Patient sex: F
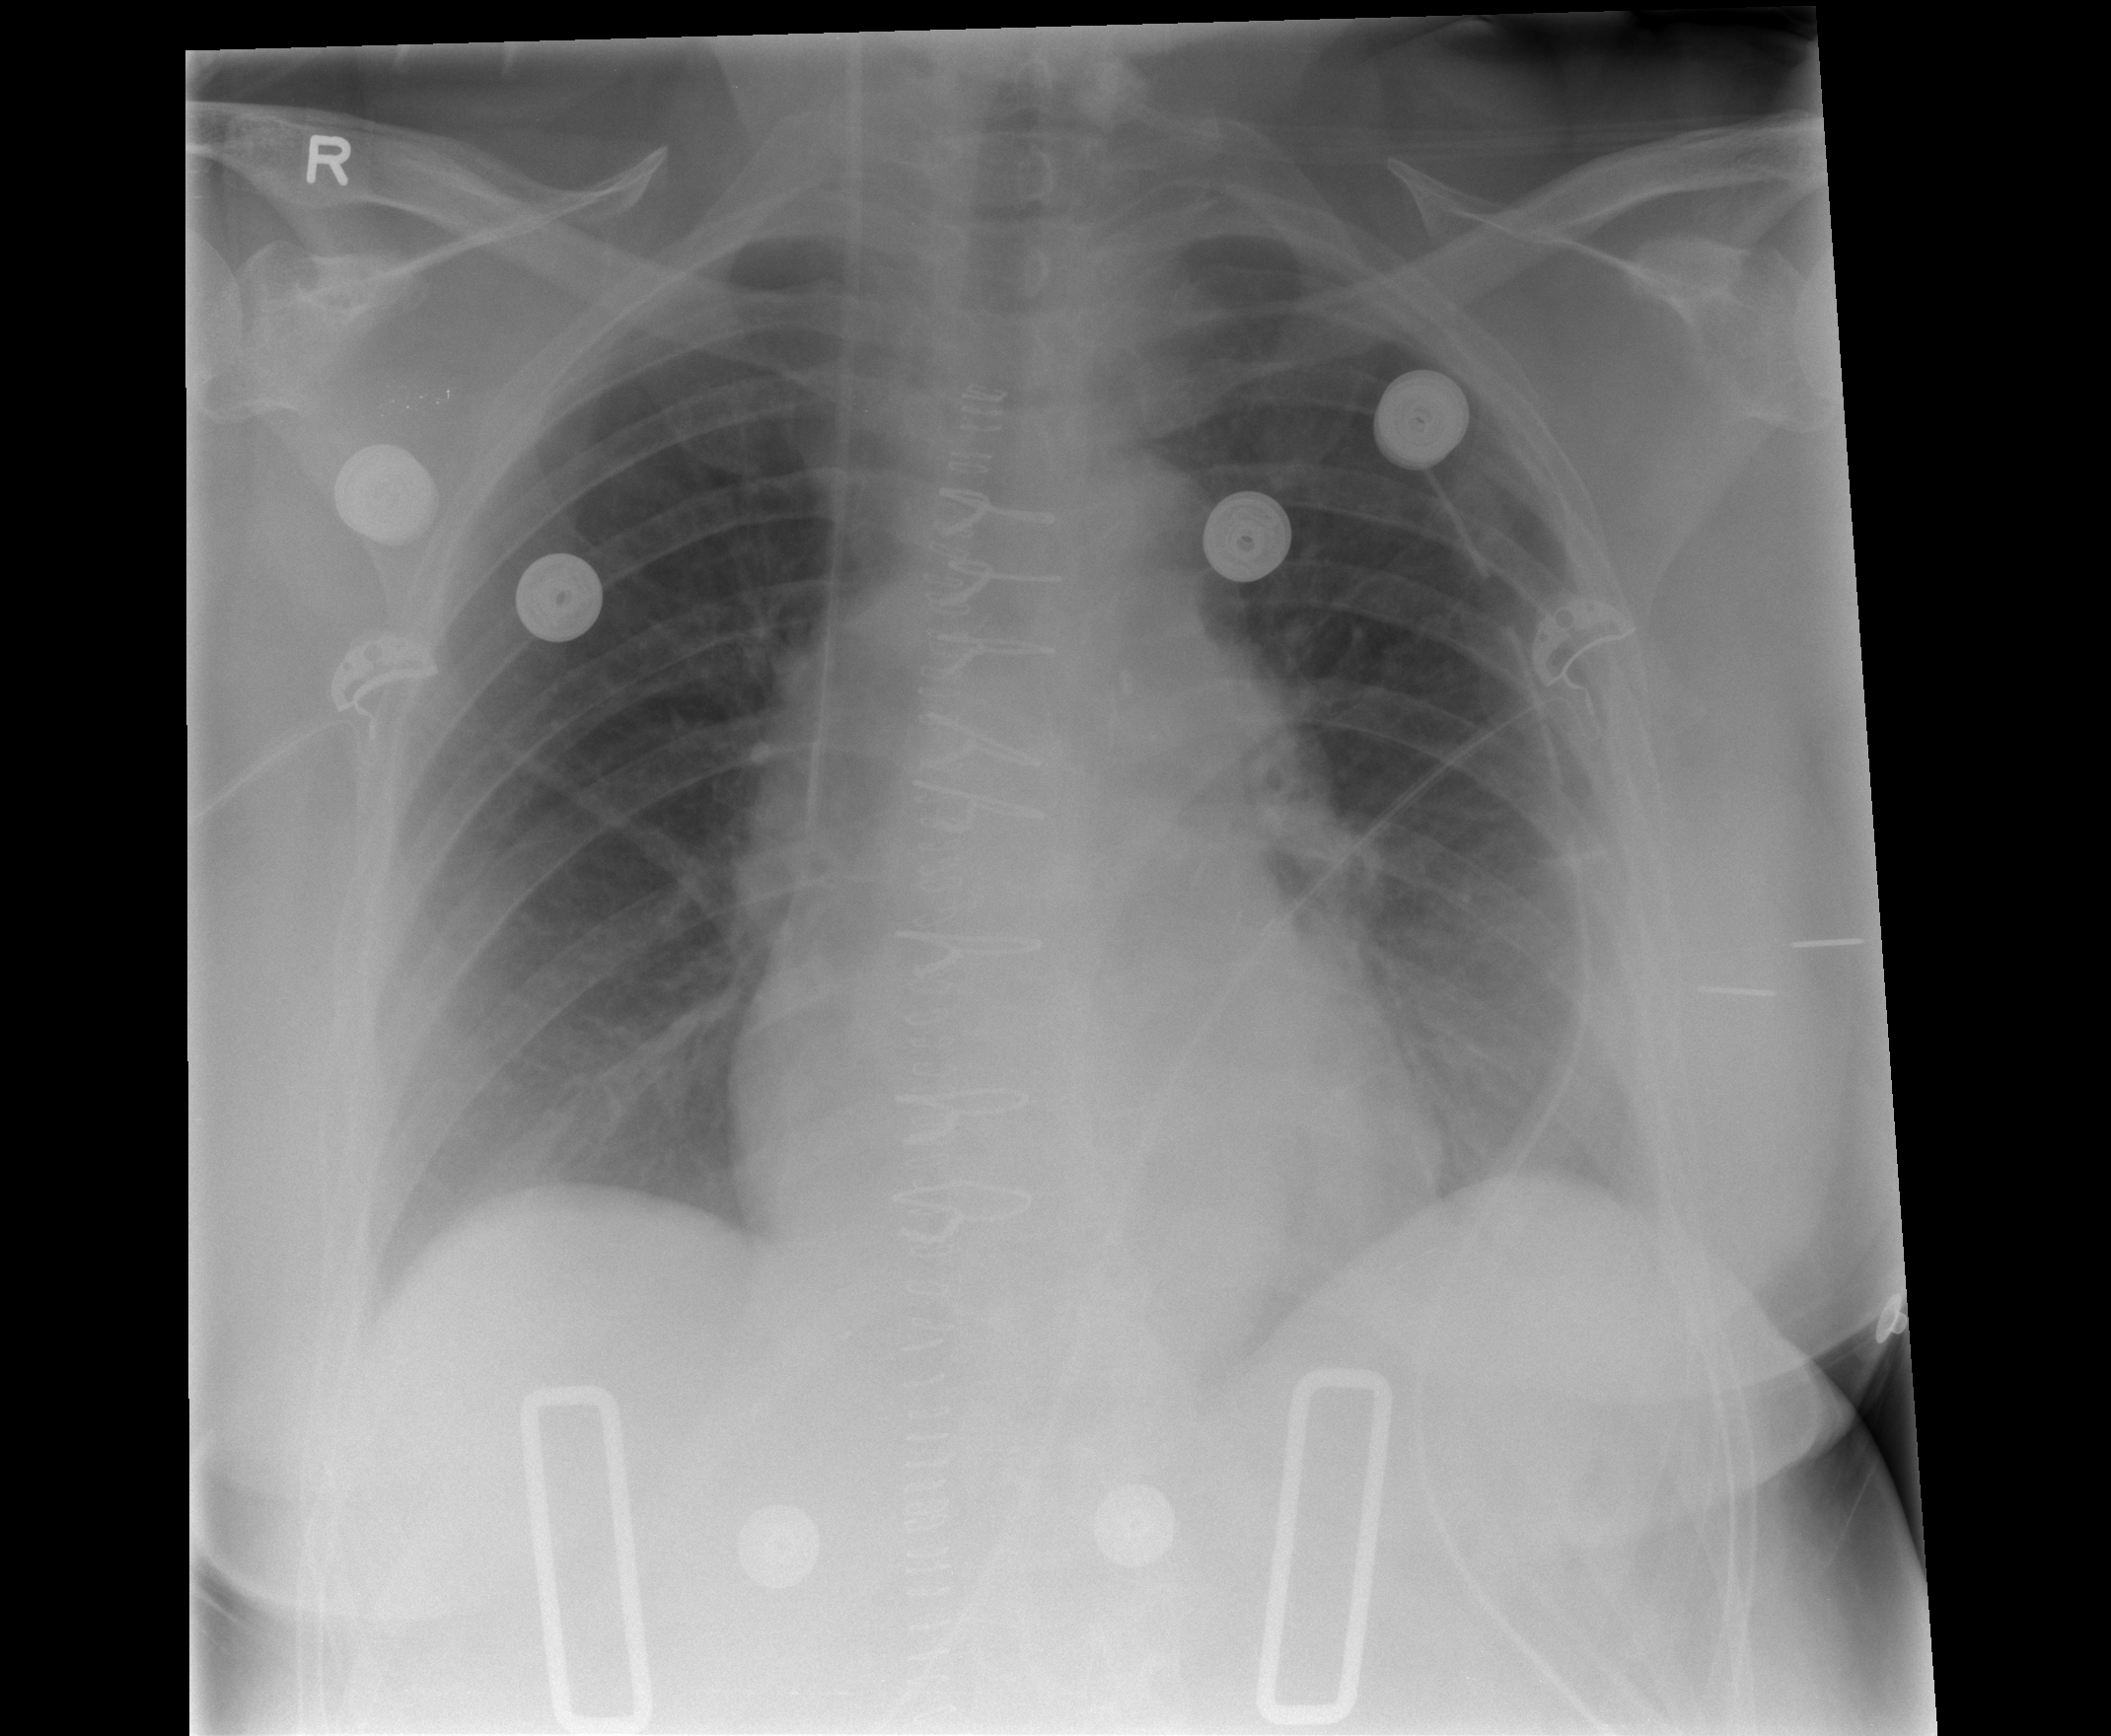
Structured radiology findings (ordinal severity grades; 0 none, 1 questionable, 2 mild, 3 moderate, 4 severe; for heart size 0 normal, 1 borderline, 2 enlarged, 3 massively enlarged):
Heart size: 0
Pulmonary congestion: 1
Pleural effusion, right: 0
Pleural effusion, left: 0
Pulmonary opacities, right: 0
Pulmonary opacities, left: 0
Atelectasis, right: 2
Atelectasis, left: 2